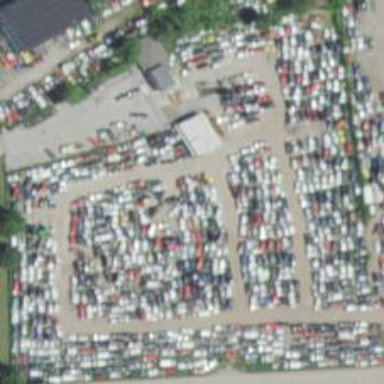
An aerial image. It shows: Scrap yard situated in industrial area.